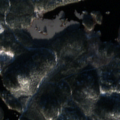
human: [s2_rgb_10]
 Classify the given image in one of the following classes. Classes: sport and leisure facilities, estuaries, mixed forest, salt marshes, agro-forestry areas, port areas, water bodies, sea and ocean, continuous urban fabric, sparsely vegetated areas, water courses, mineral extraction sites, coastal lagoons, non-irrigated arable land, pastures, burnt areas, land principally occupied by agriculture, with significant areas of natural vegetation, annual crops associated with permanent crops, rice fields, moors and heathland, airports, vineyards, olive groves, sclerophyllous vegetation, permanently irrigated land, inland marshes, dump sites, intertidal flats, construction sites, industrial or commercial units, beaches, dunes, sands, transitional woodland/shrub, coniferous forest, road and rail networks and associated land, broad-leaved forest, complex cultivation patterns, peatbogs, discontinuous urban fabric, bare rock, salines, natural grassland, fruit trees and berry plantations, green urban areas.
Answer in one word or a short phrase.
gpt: coniferous forest, mixed forest, water bodies